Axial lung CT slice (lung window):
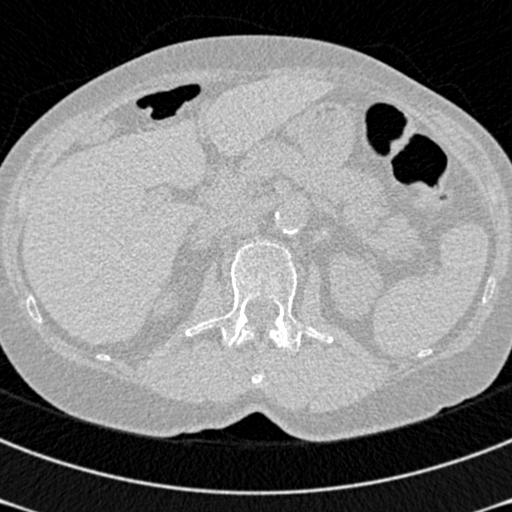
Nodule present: no